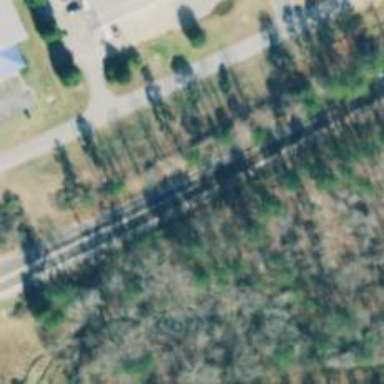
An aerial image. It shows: Railway siding for service.